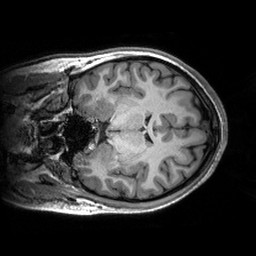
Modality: T1w
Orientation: coronal
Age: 25
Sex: female
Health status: healthy
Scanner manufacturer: siemens
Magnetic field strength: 3 T
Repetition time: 2.53 s
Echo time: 0.00288 s